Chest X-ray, AP view. Patient: 73 years old, sex M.
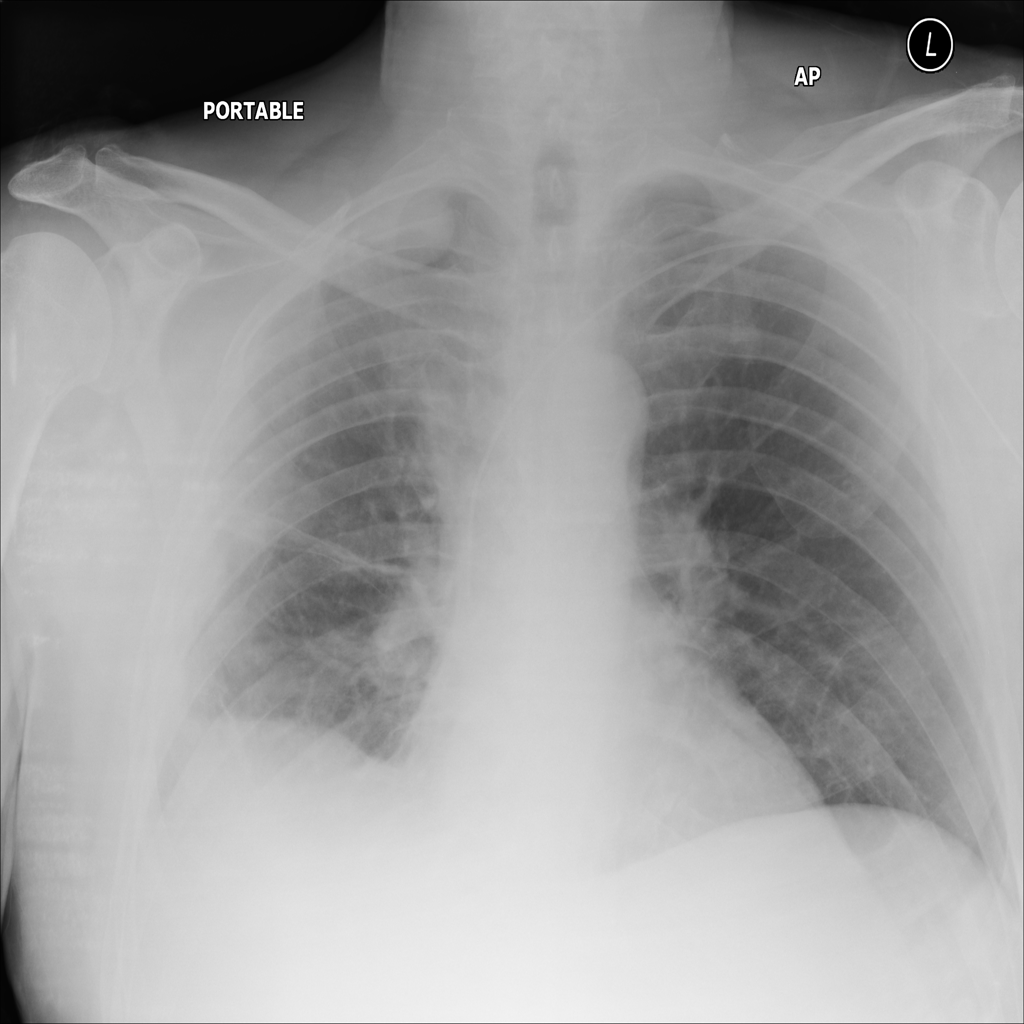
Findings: No Finding